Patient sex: M
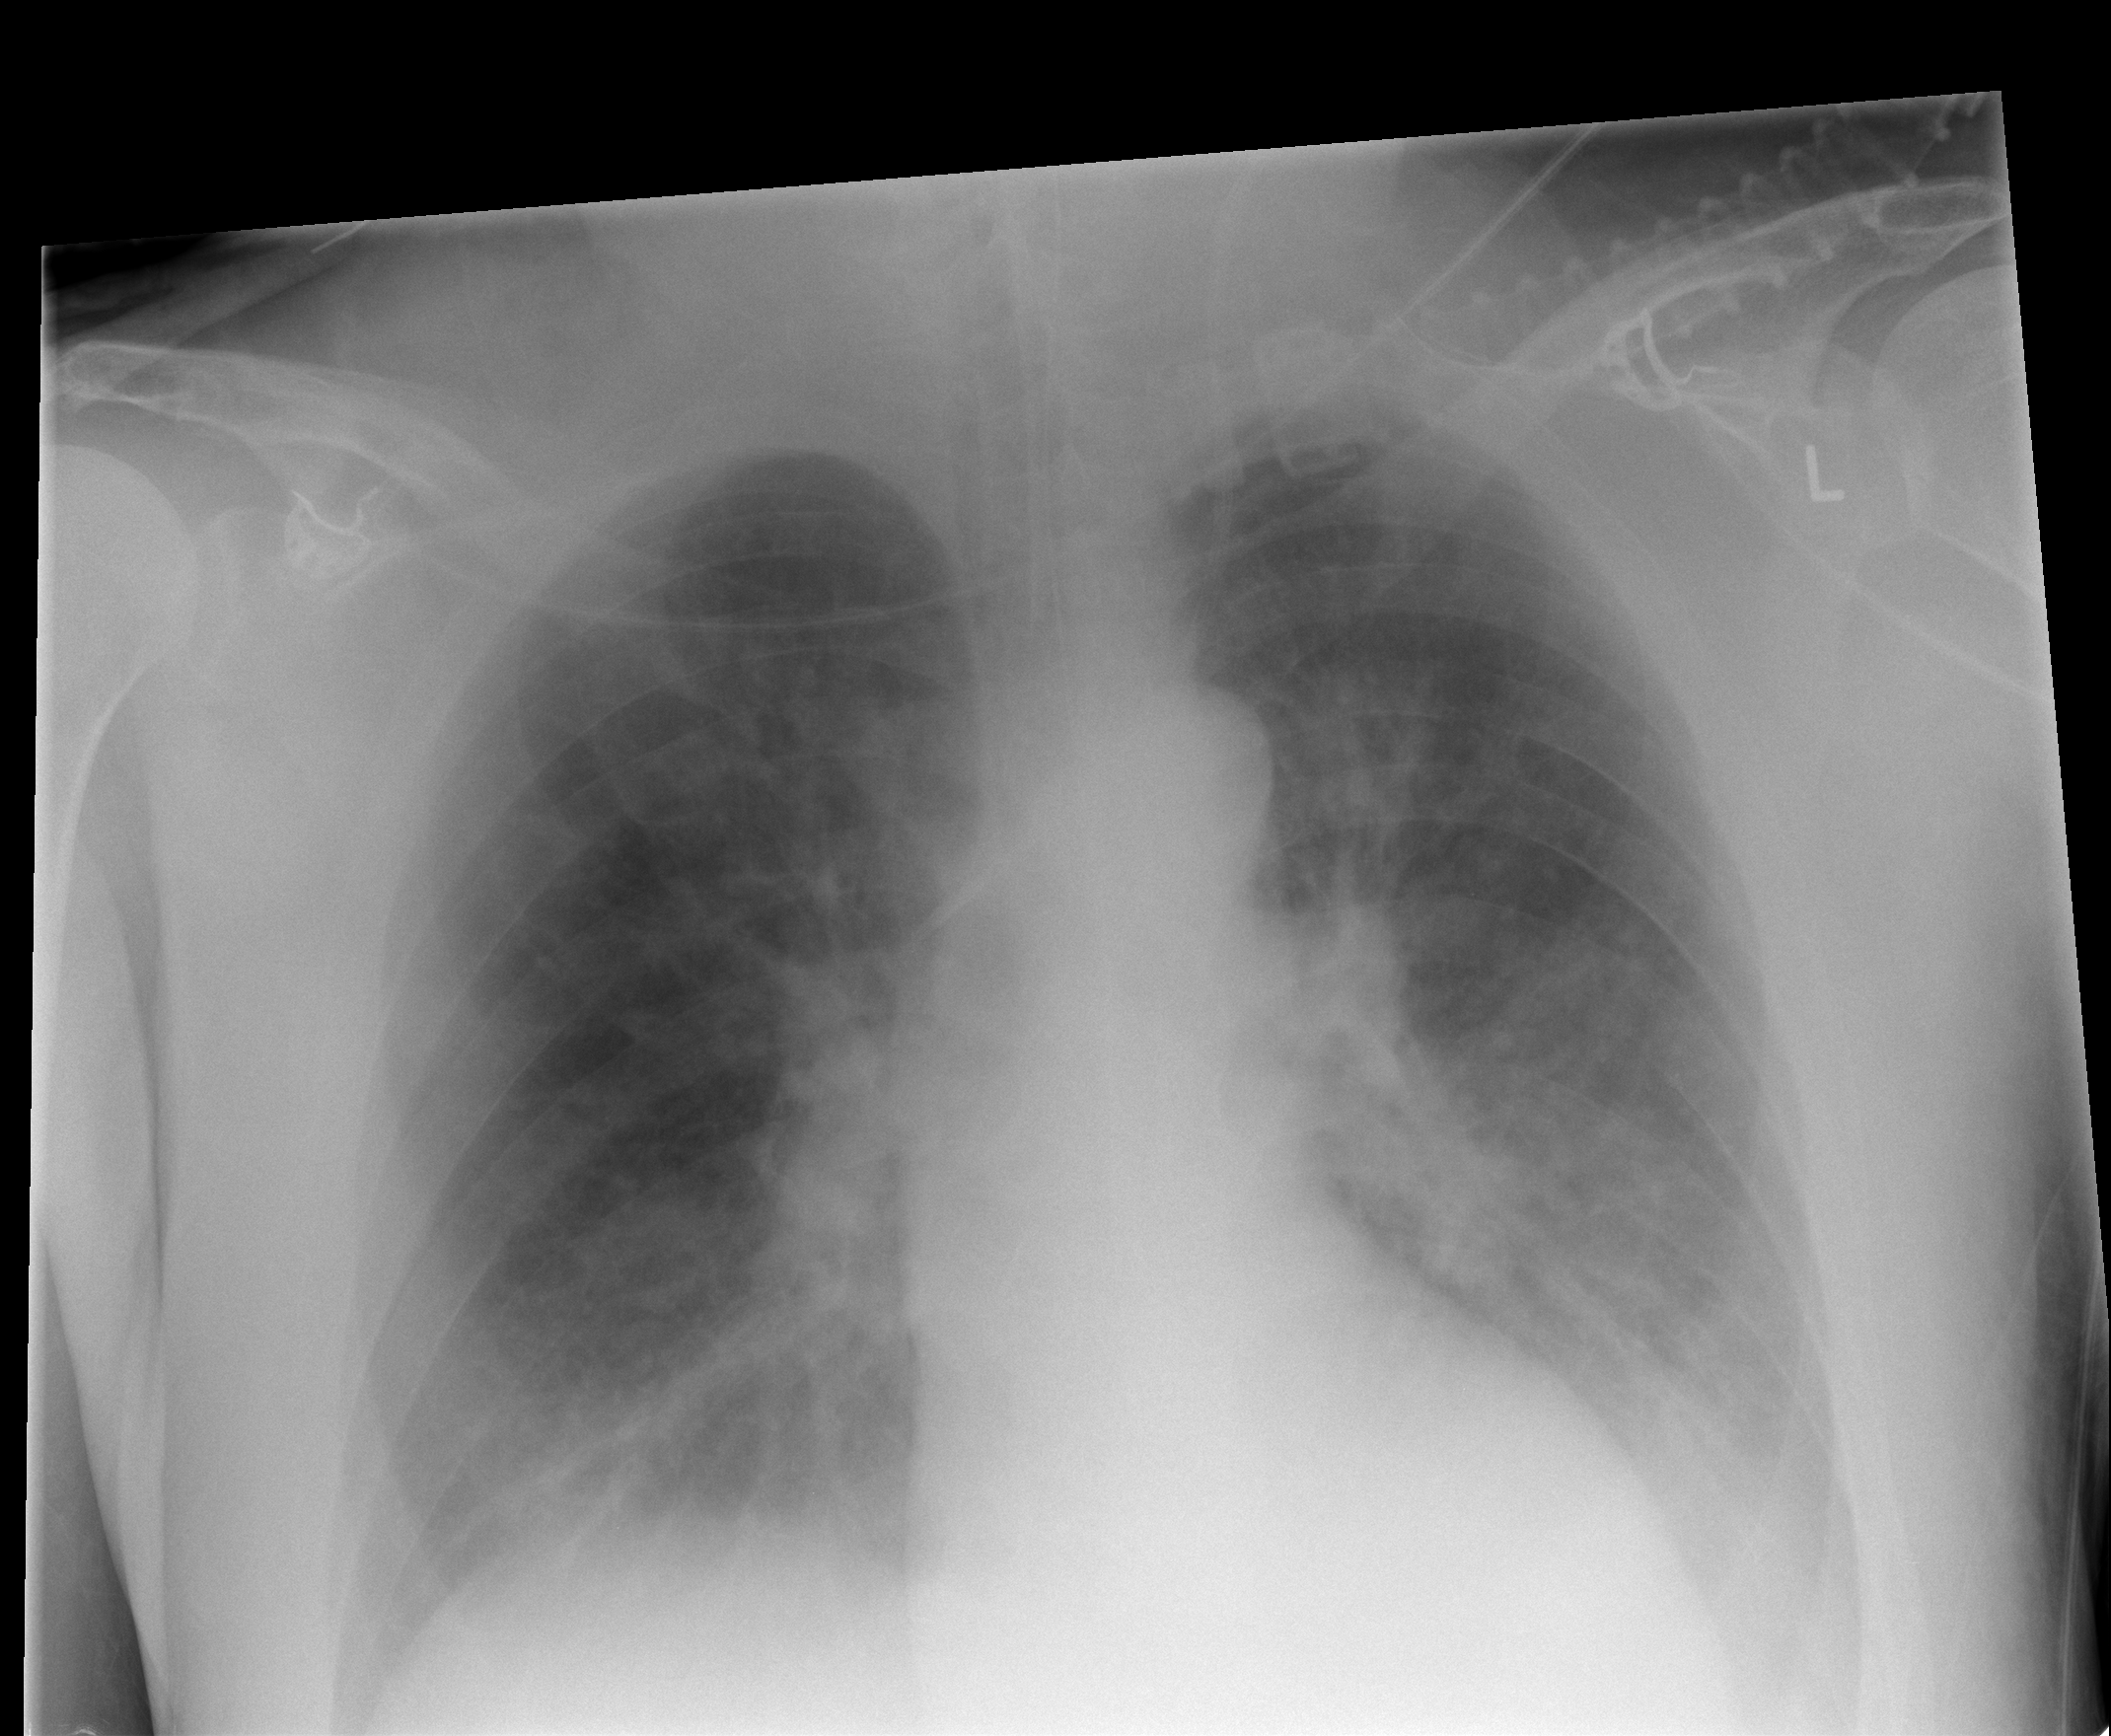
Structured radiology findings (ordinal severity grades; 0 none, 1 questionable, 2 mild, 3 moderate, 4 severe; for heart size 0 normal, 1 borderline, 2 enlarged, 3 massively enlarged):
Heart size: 0
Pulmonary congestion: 2
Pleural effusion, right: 2
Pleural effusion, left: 3
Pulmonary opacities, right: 2
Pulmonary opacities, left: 2
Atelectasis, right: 0
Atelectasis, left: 2